Question: I want to display ListView row count on how many user, but i only got 0 value.
Example code:
'''
Response.Write("Total User in List: " + ListView1.Items.Count());
'''
Thanks for help.
NOTE: I'm placing it on .cs Page load
Sorry for the raw data,
I didn't insert/add using code i just populate it manually on database

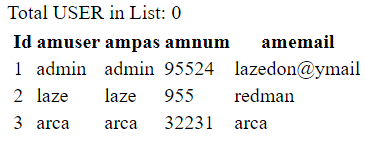
Answer: Put your code inside 'IsPostBack' and then try
'''
protected void Page_Load(object sender, EventArgs e)
{
if (!IsPostBack)
{
ListView1.DataSource = listUsers;
ListView1.DataBind();
Response.Write(ListView1.Items.Count);
}
}
'''